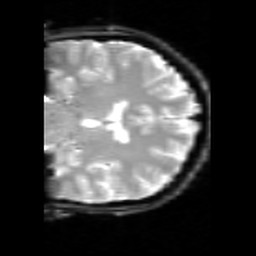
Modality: inplaneT2
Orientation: coronal
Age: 31
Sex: female